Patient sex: F
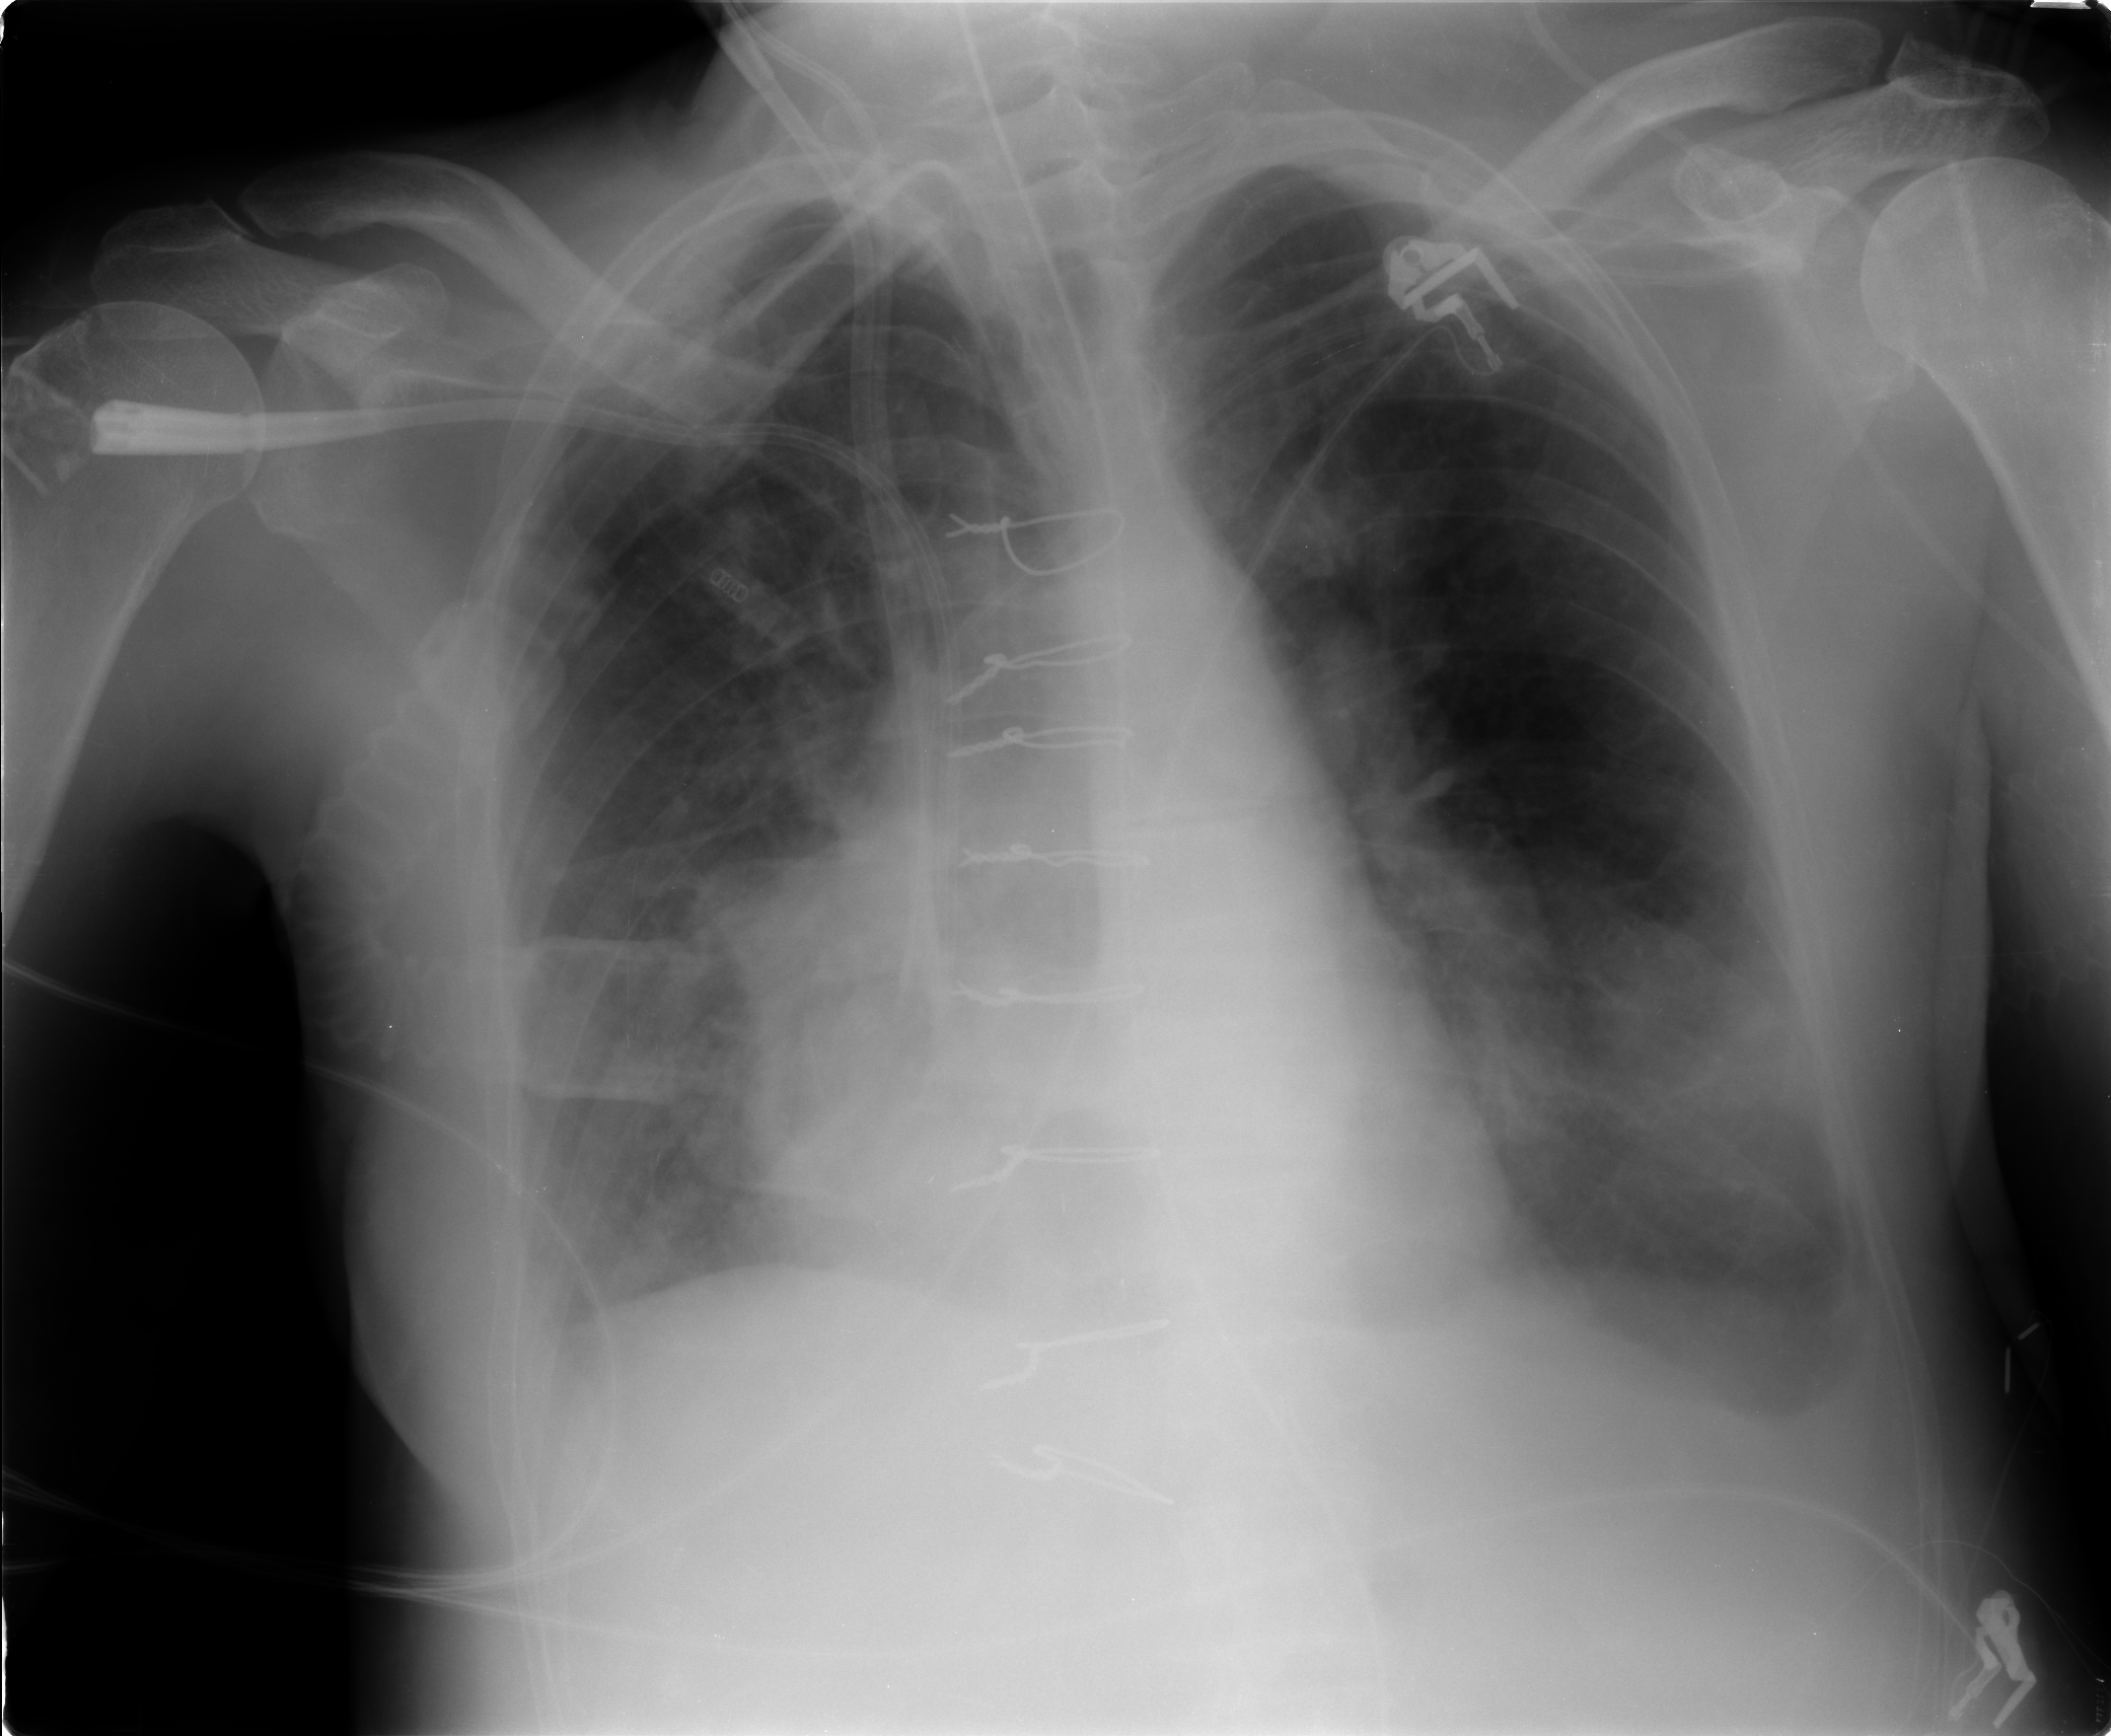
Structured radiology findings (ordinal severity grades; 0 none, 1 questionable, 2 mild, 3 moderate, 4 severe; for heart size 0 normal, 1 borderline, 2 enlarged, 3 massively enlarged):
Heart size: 0
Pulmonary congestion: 1
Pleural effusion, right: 1
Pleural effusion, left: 2
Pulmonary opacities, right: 2
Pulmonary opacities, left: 2
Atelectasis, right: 2
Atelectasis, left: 2